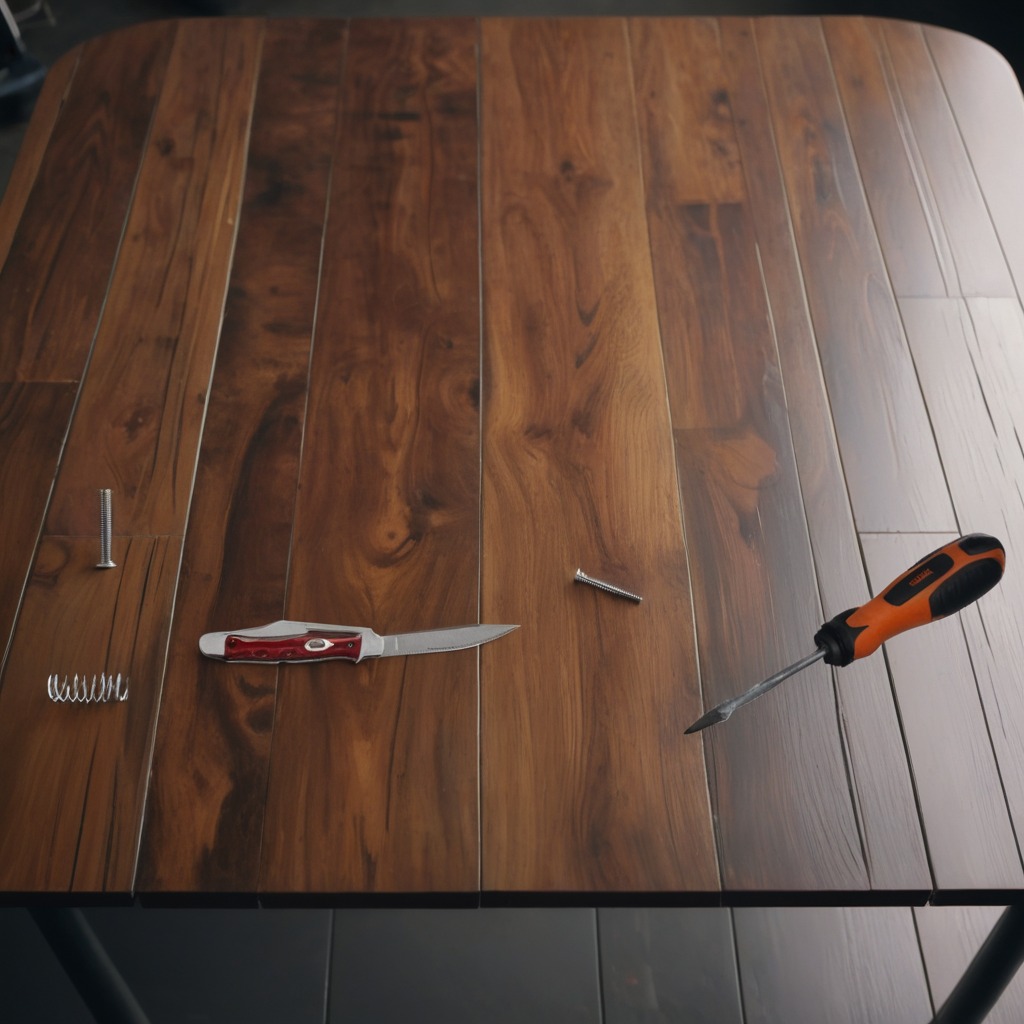
A utility knife, an iron nail, a coiled metal spring, and a screwdriver are lying on the oil-spilled wooden table in a vintage motorcycle garage.